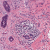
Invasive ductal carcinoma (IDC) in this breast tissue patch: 0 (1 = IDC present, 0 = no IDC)